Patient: sex M, age 48
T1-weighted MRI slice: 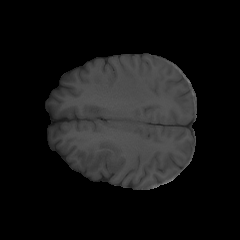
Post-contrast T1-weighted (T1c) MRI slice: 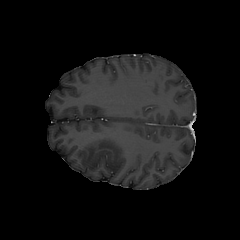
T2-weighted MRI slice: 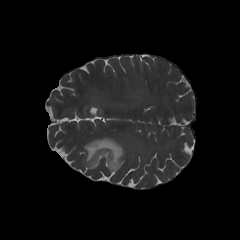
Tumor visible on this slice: yes
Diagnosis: Astrocytoma, IDH-mutant
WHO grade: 3